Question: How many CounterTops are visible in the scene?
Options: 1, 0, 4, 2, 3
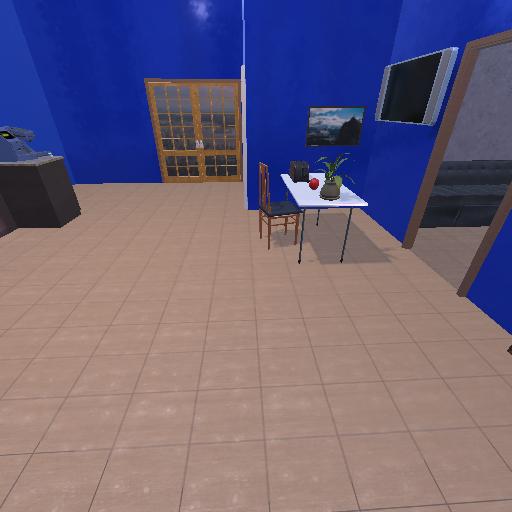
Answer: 1